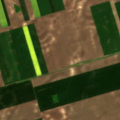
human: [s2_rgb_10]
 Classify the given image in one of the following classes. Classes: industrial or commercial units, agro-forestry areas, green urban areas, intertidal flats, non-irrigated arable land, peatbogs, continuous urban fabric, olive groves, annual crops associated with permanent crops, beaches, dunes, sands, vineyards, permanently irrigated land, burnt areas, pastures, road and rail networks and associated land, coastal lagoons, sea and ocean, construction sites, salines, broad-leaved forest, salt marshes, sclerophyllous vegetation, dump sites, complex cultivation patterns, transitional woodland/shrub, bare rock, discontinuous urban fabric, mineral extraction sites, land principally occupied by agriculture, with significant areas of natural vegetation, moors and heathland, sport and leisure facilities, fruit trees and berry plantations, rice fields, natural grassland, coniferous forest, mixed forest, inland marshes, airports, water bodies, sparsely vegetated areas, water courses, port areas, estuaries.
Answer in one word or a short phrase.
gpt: non-irrigated arable land